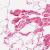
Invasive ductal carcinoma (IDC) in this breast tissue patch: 0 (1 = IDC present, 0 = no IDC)